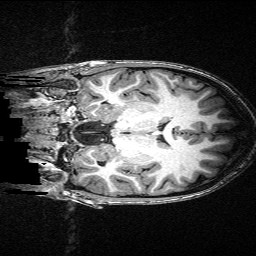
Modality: T1w
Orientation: coronal
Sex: female
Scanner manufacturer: siemens
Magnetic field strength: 3 T
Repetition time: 2.3 s
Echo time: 0.00336 s